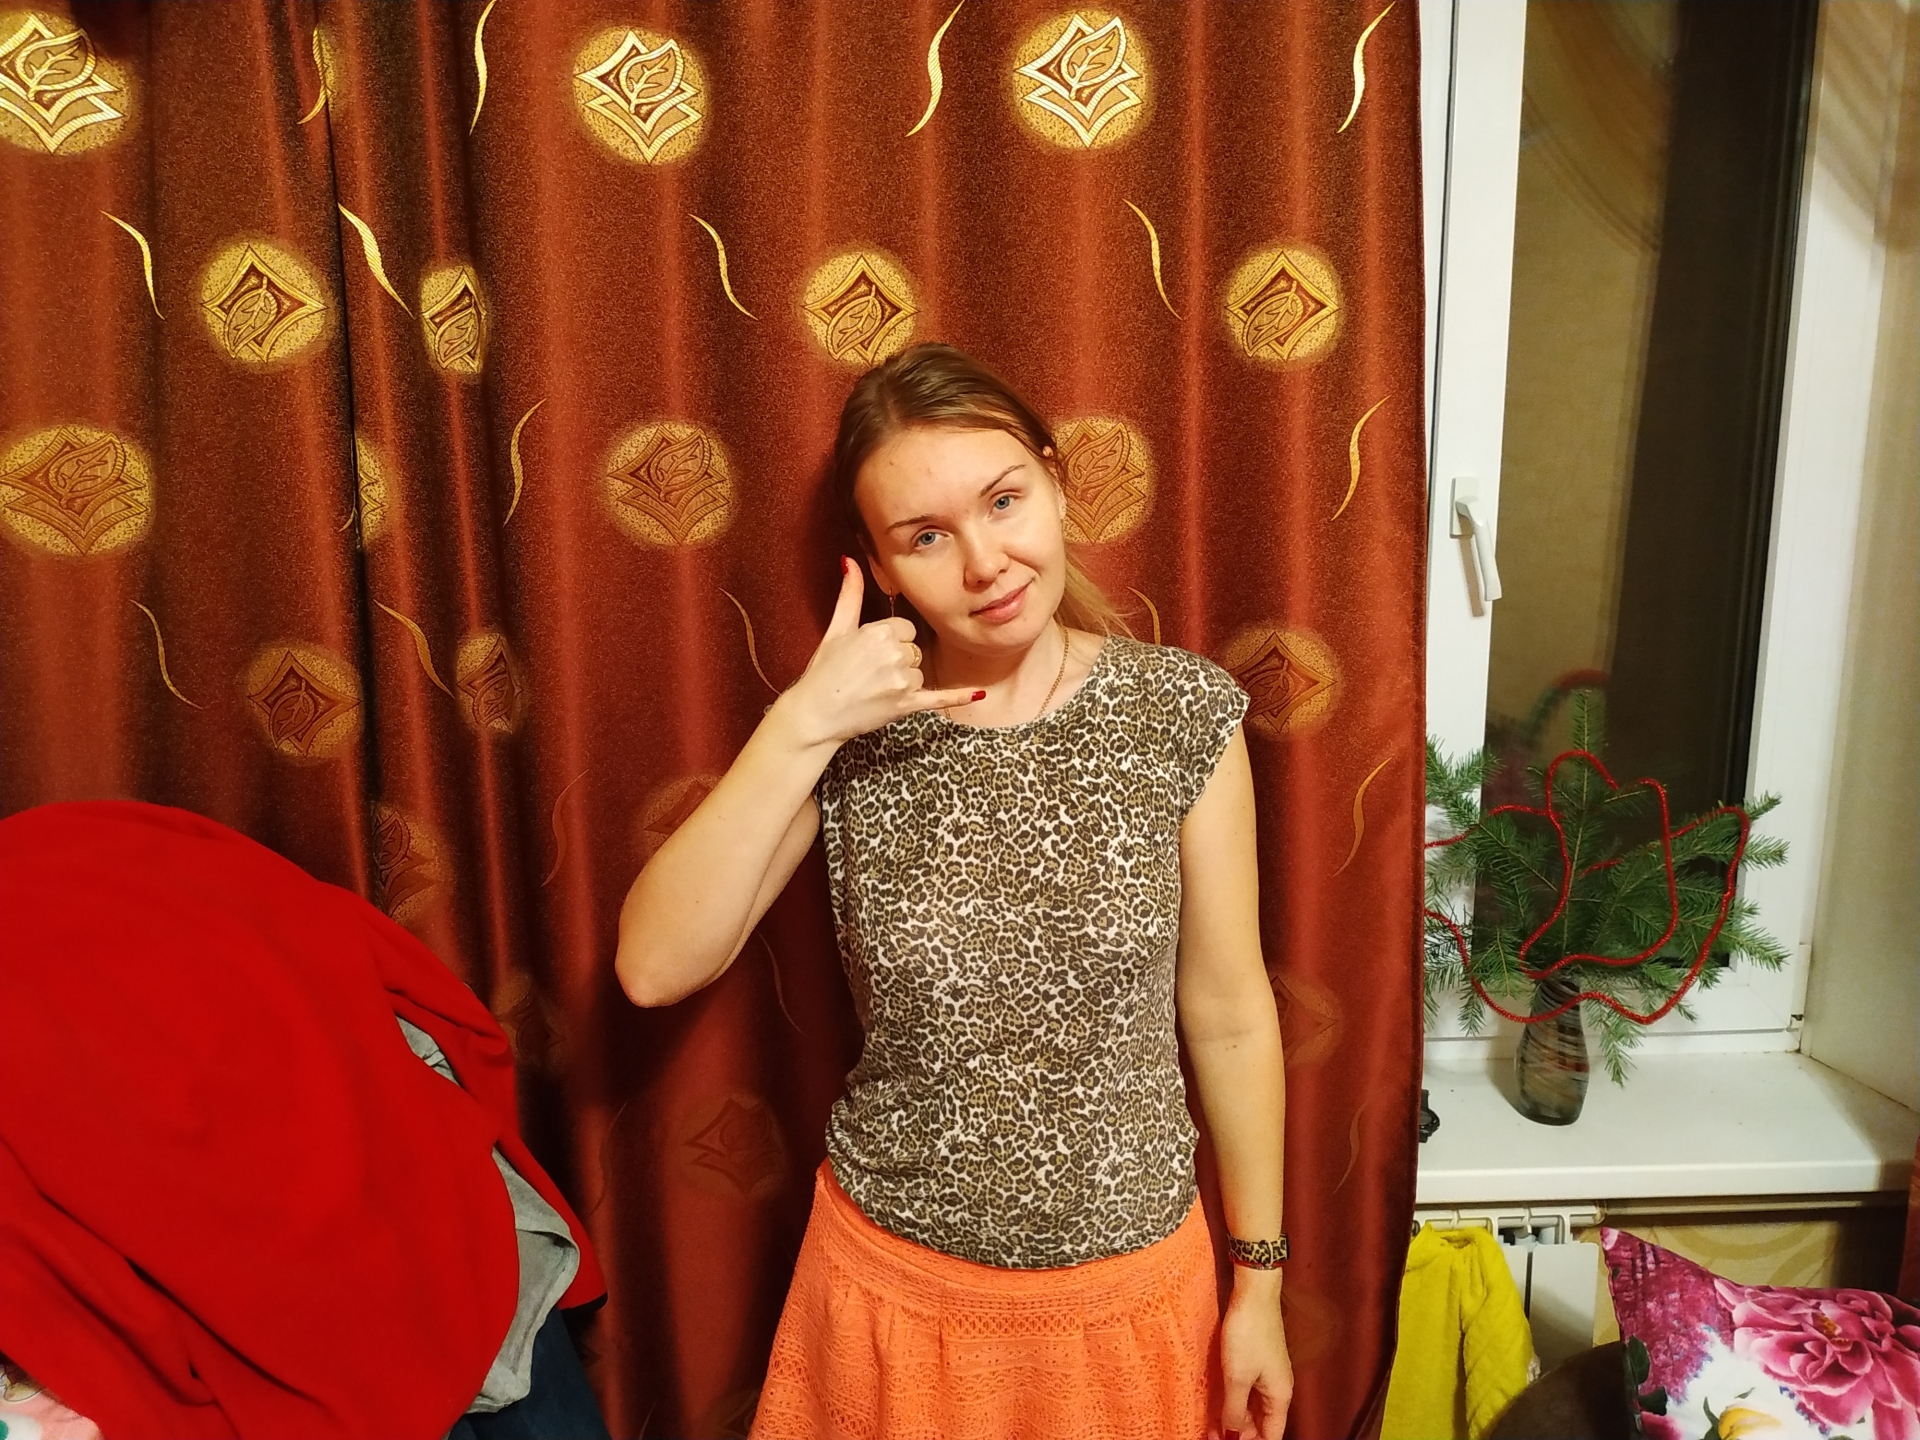
Label: clear